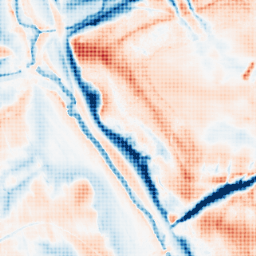
Category: classical
Decomposition family: gaussian_anisotropic
Decomposition parameters: sigma_x: 10
sigma_y: 10
Upsampling method: sinc_hamming
Upsampling parameters: scale: 4
kernel_size: 4
Upsampling scale: 4